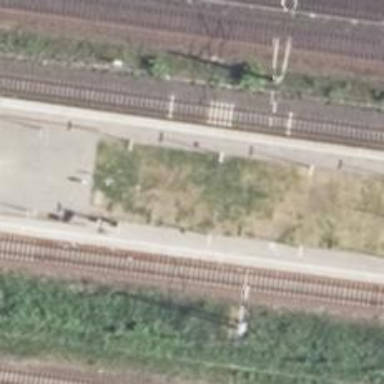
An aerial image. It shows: Category 5 railway halt station for public transport.